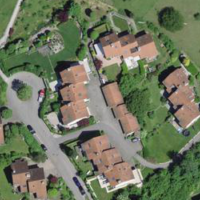
EUNIS habitat code: 55
Species observed at this site:
Lapsana communis
Corylus avellana